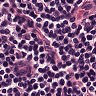
Metastatic tissue present: no